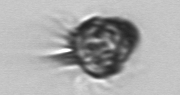
Label: Ciliophora